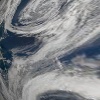
Label: cloud